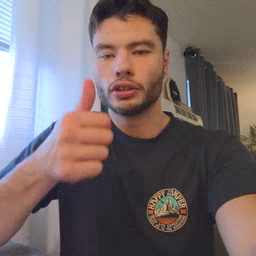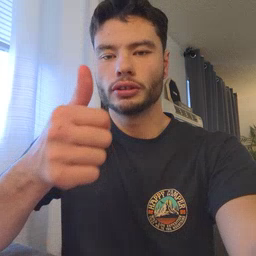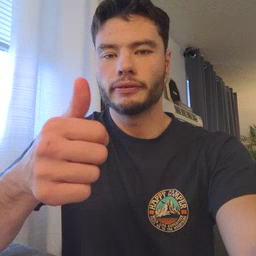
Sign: yourself